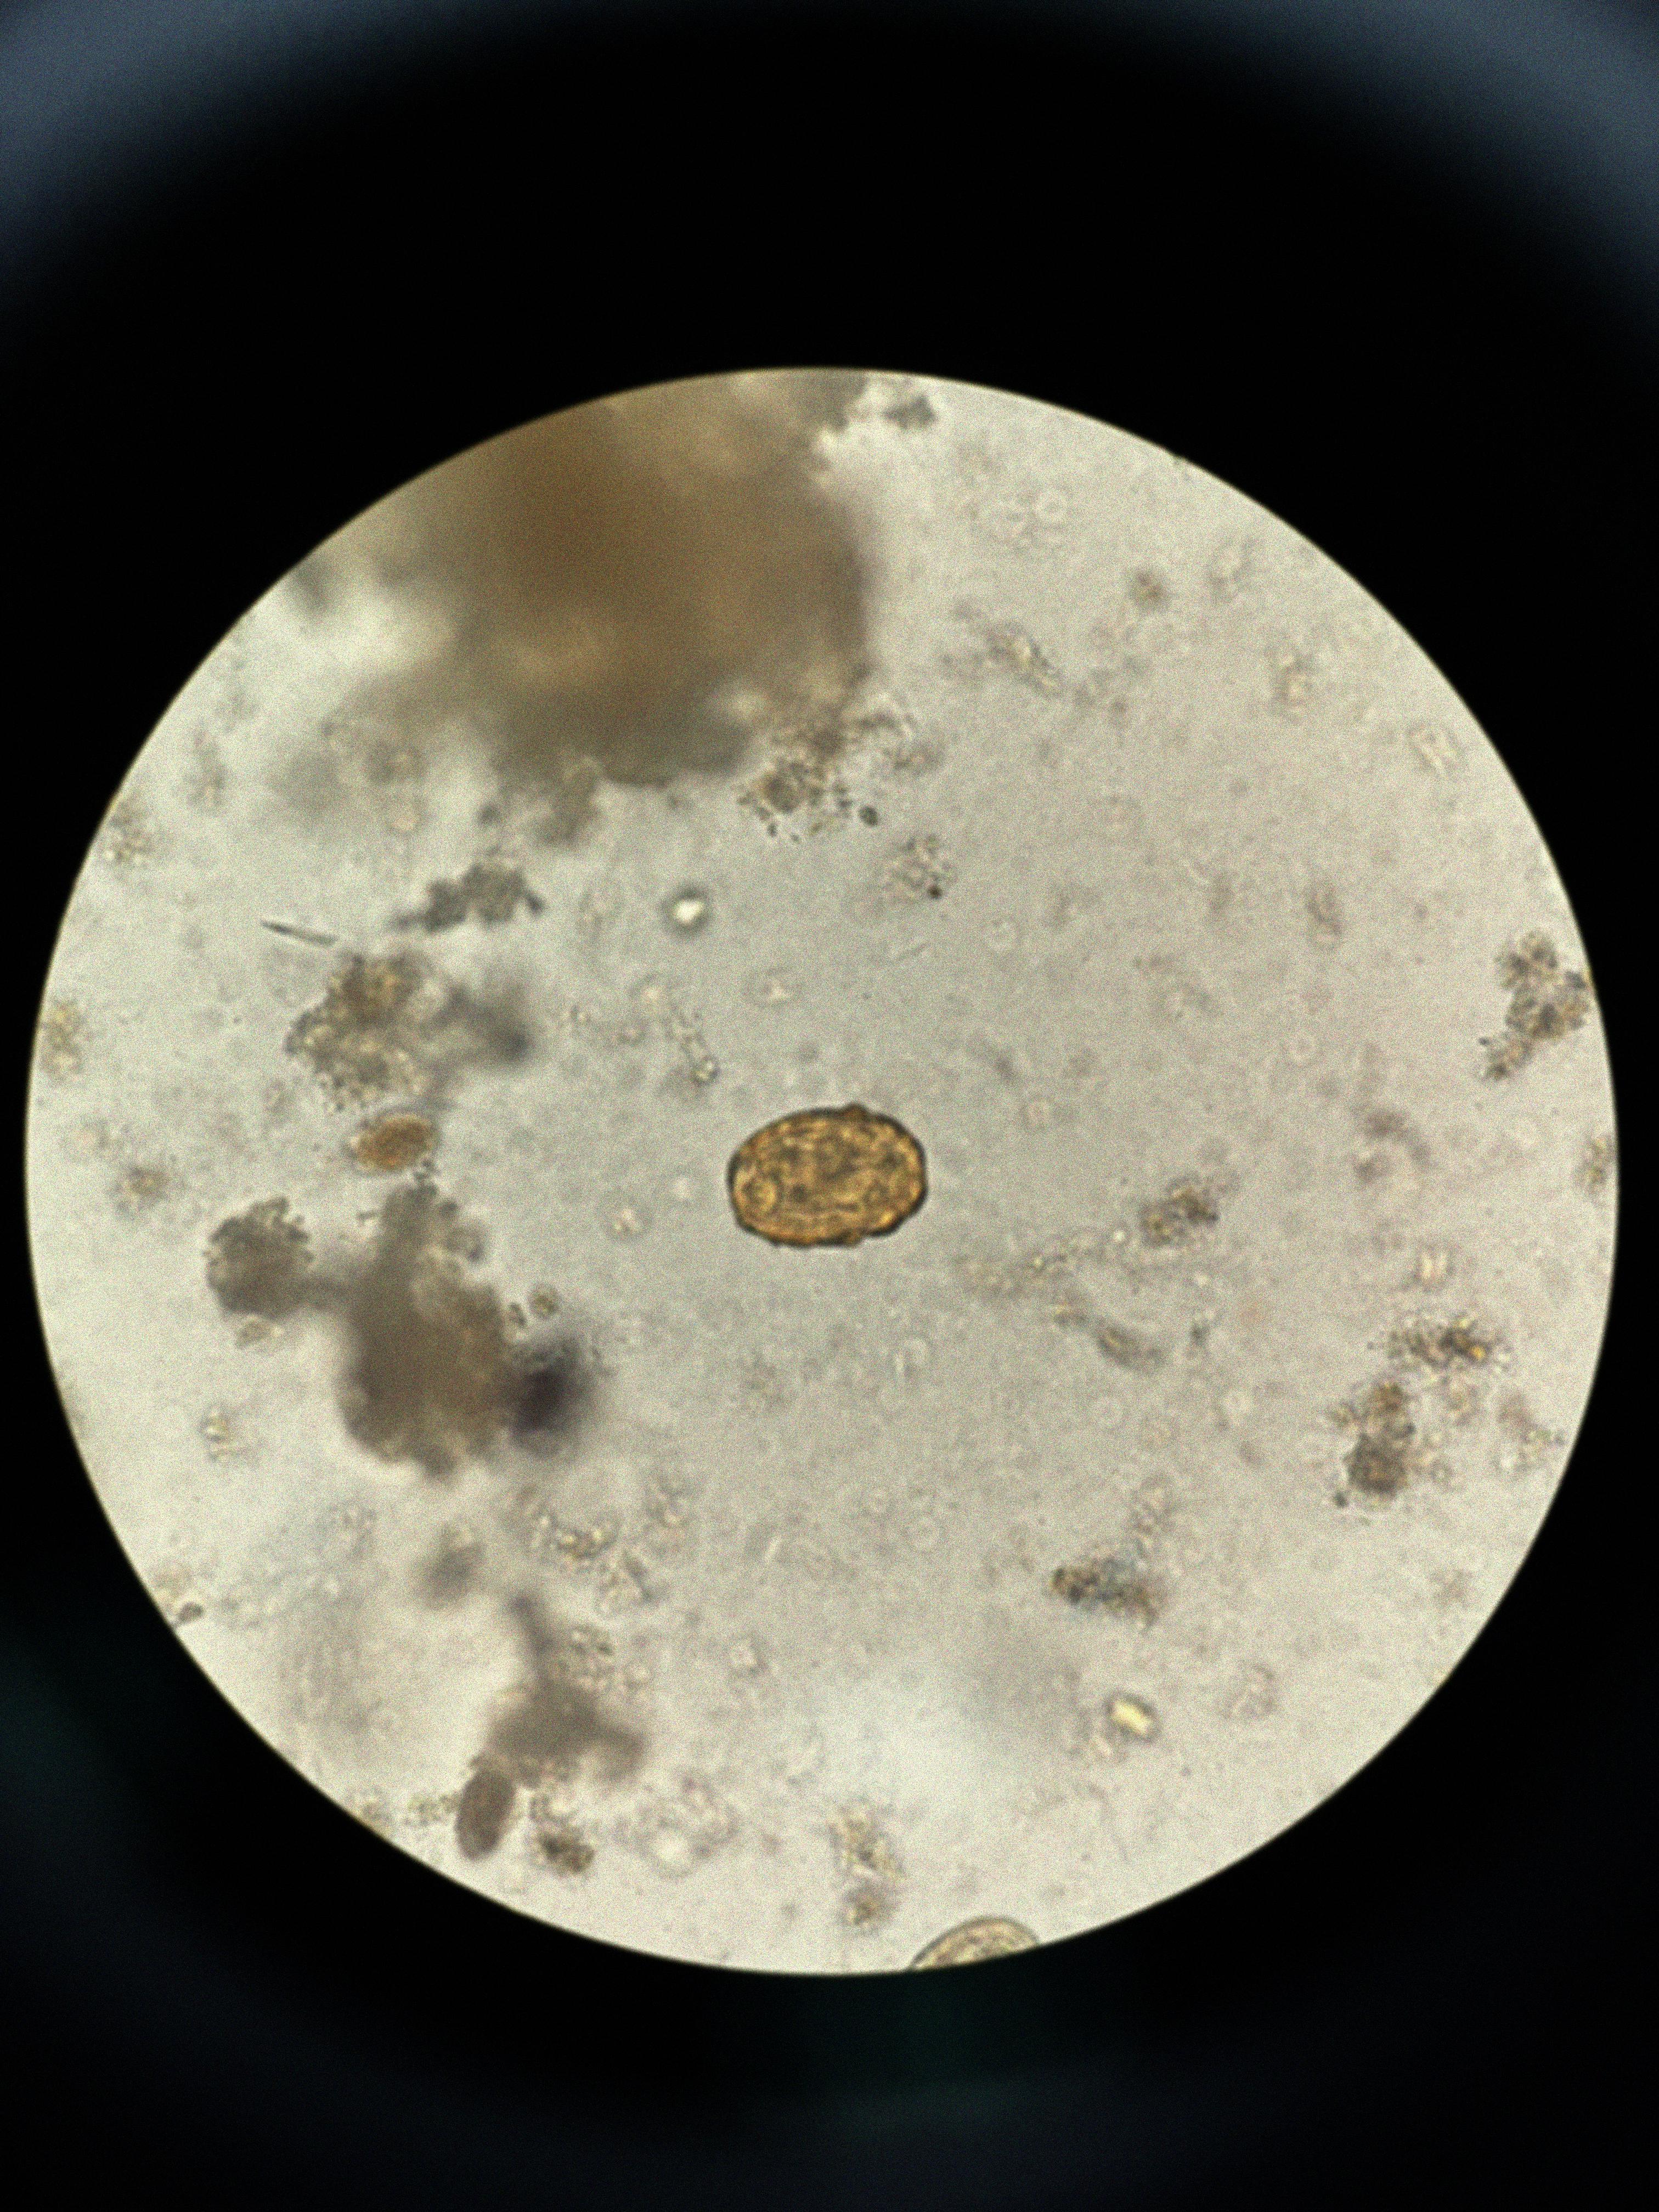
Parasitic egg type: Ascaris lumbricoides